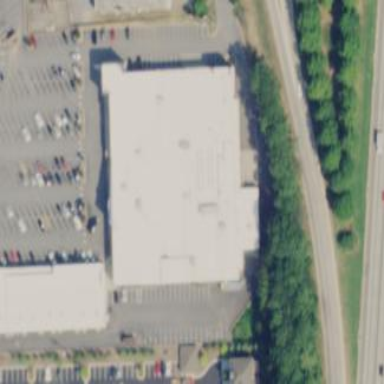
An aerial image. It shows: Retail building.